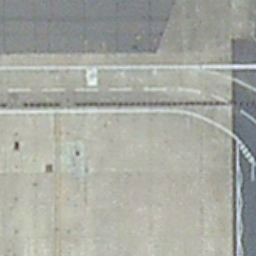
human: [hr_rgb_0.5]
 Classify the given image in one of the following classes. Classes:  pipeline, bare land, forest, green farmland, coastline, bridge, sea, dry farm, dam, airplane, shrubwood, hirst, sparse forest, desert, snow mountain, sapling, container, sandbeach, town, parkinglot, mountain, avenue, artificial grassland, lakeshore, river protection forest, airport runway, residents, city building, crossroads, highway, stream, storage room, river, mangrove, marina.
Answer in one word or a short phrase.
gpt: airport runway